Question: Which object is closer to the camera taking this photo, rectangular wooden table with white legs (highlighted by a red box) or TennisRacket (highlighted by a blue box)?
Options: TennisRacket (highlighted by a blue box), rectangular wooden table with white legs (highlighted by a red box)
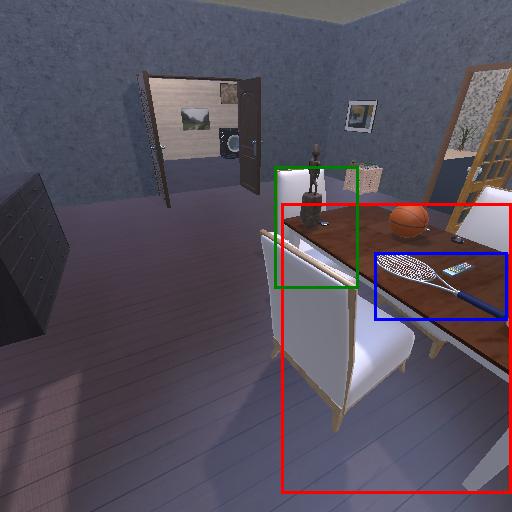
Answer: TennisRacket (highlighted by a blue box)